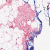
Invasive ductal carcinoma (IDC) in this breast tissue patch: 0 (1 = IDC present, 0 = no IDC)